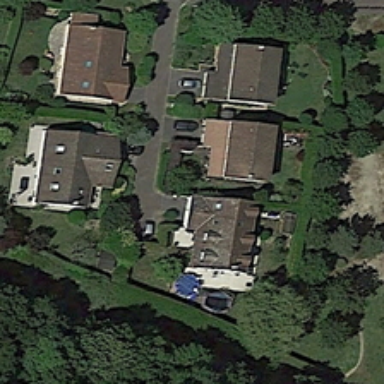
On both sides of the road are grey roofs .